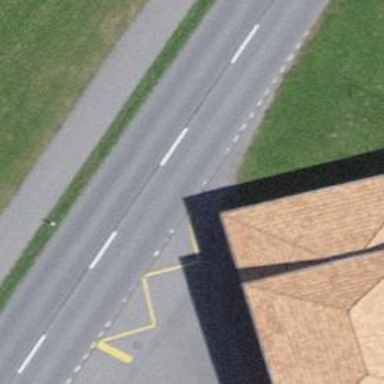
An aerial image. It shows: Bus stop with platform for public transport.